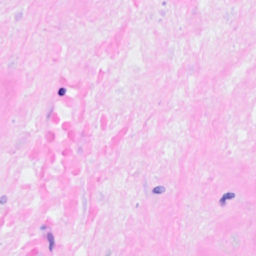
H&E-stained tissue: Breast